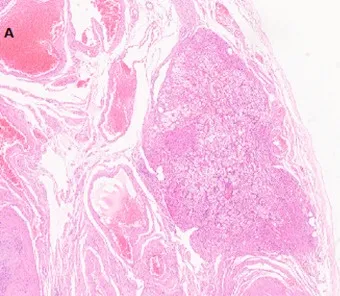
Histologic and immunohistochemical findings in the left ovary;. A hematoxylin-eosin stained image of an ectopic adrenal tissue in the left ovary, microscopic examination shows pale cells with spongy-appearing cytoplasm, and ,polygonal cells with acidophilic granular cytoplasm, which is reminiscent of zona fasciculata, and . Zona reticularis of the adrenal cortex ( x20,. Immunohistochemical stains are positive for inhibin-. Melan.
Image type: pathology (h&e)